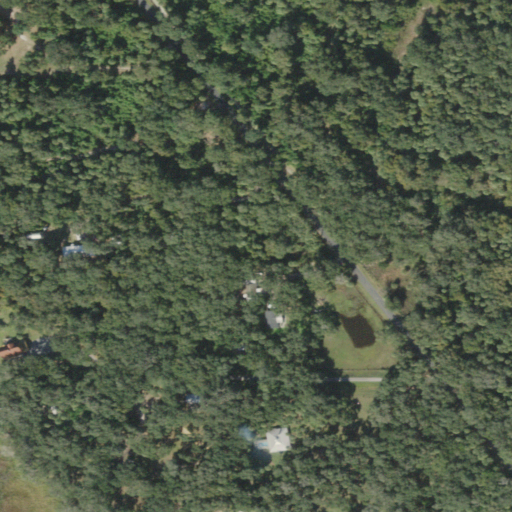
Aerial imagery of island in Florida named Buck Hammock containing woody wetlands, open development, and low intensity development